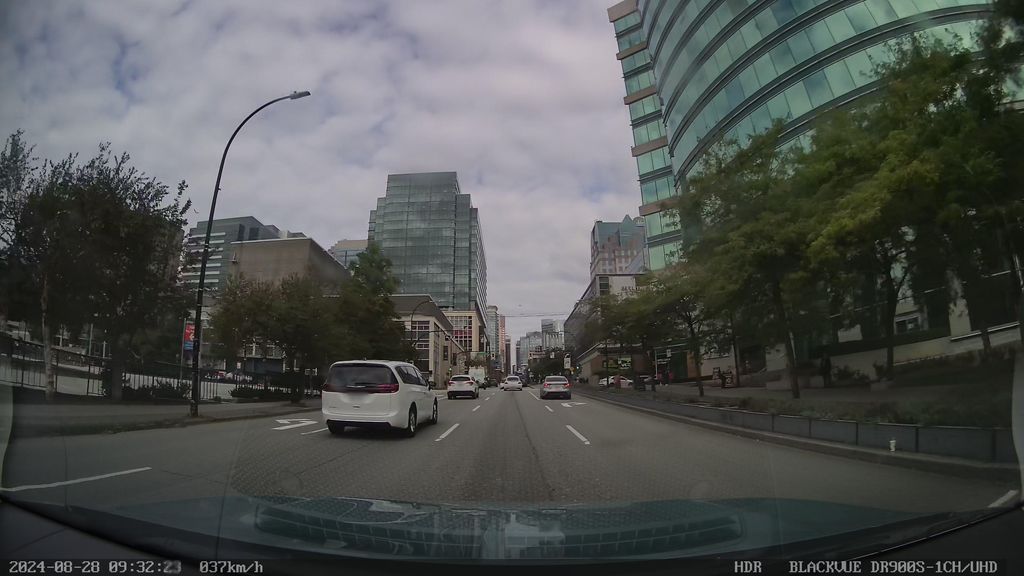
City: vancouver